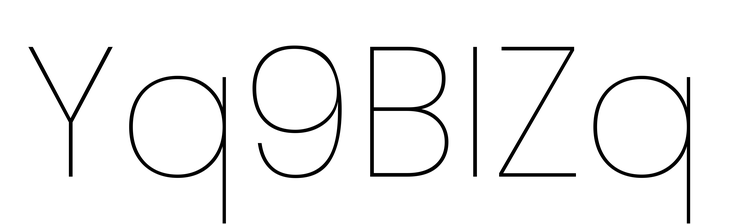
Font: Poppins-Thin